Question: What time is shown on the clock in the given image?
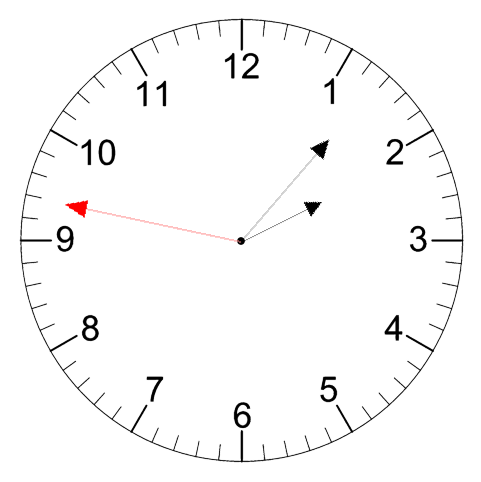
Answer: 02:06:47